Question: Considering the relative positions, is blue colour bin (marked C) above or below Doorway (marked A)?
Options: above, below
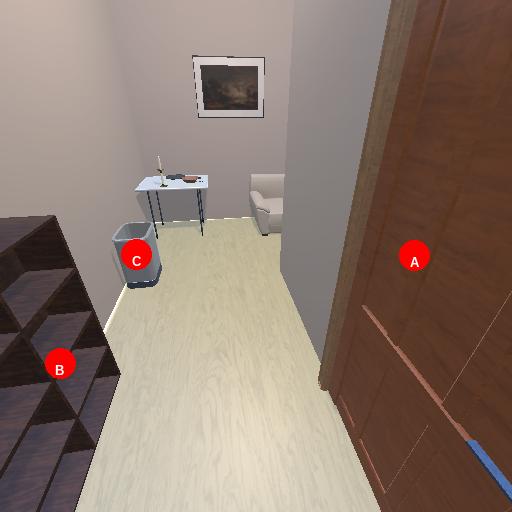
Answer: above